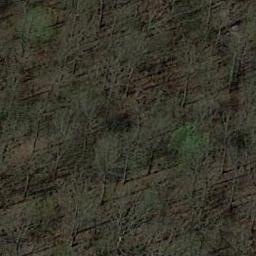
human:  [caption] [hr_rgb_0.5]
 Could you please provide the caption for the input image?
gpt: There are some crisscross paths on this land .

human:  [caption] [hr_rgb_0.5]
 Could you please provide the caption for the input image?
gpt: The forest has some sparse green trees randomly arranged and the forest soil is deep yellow .

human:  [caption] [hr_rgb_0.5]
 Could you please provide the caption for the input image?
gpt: Many withered trees are in a forest .

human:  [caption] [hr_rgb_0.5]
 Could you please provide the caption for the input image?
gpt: The forest is on the bare land .

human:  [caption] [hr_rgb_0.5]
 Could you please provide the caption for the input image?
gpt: A forest with many withered trees .